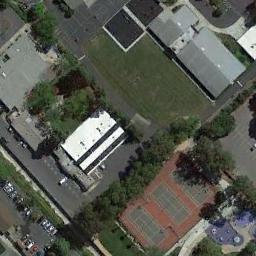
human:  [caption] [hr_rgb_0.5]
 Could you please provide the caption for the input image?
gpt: There is a tennis court on the upper left .

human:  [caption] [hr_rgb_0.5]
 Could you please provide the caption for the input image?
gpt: The tennis court is on the grass next to some buildings and trees .

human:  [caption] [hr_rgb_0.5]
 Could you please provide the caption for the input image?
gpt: Many buildings are beside the tennis courts .

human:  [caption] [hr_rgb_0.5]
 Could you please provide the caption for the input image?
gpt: Tennis court surrounded by trees next to buildings and parking lot .

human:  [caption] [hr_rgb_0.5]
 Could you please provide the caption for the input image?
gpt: There are some green trees beside the tennis courts .